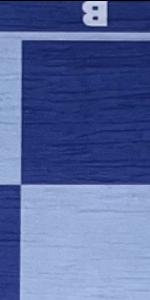
Label: Empty